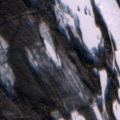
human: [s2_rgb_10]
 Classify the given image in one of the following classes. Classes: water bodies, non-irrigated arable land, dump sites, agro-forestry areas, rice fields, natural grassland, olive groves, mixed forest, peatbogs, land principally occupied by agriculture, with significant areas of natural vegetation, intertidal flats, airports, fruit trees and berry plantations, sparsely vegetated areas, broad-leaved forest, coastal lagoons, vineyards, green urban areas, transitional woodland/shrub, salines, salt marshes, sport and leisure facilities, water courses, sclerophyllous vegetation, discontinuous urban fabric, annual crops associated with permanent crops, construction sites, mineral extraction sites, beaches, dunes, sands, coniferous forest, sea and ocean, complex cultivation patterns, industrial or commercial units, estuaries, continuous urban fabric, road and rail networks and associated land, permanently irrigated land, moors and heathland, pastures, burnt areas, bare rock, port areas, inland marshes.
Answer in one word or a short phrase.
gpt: non-irrigated arable land, coniferous forest, mixed forest, water bodies